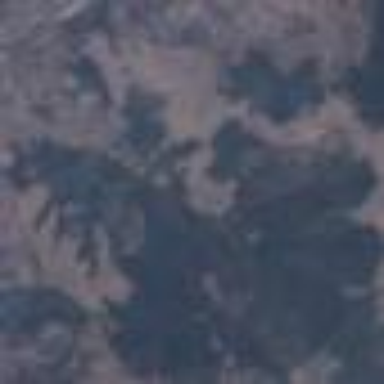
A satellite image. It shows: Coniferous forest area.